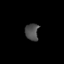
Tissue: lung
Cell type: Epithelial cells
Senescence score: 0.1792
Nuclear area (px): 229
Mean DAPI intensity: 75.611